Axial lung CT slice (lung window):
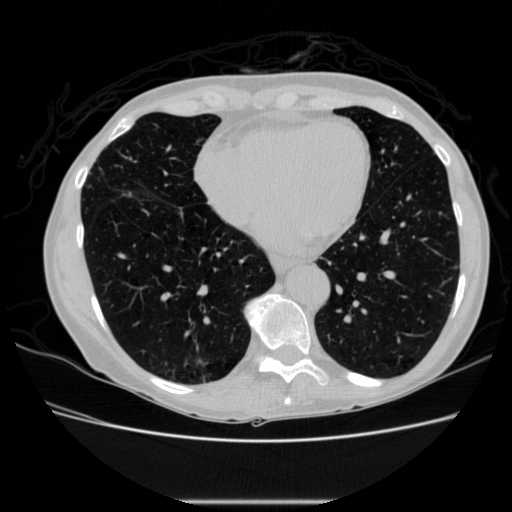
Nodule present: yes
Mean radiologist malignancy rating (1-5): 2